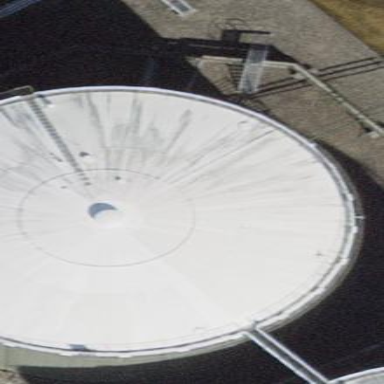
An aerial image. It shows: Storage tank created as man-made structure.